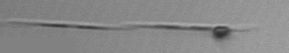
Label: Pseudo-nitzschia